Chest X-ray. View position: PA
Patient age: 52
Patient sex: M
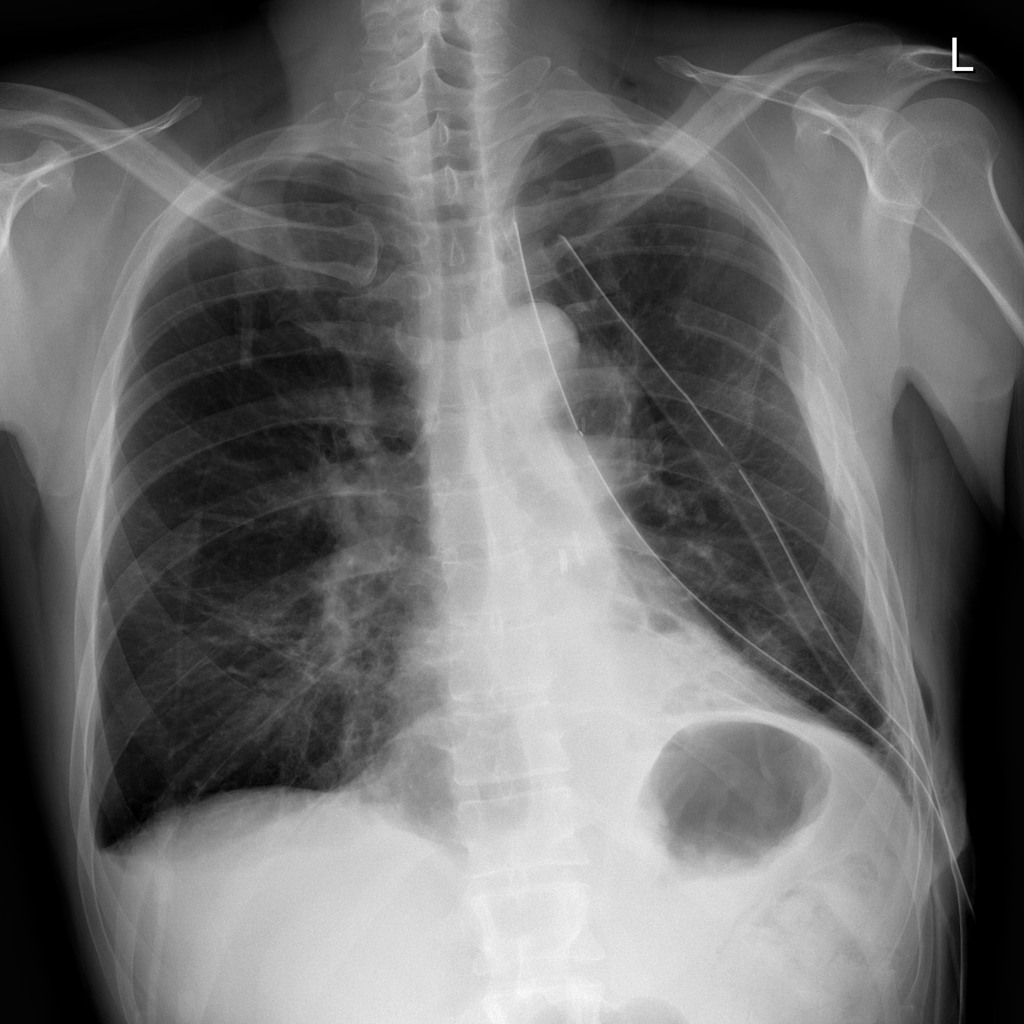
Finding: Pneumothorax